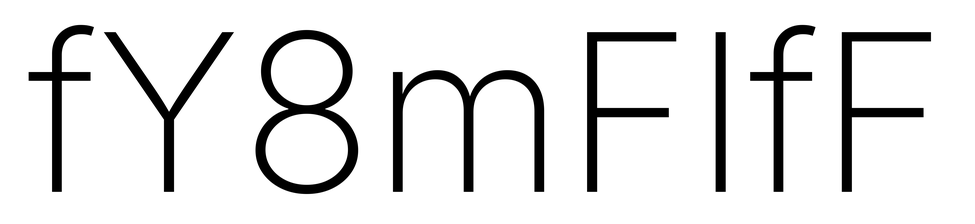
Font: Inter_ExtraLight